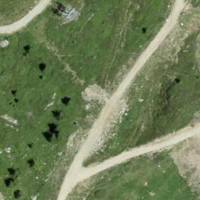
EUNIS habitat code: 26
Species observed at this site:
Arnica montana
Lysandra bellargus
Ajuga pyramidalis